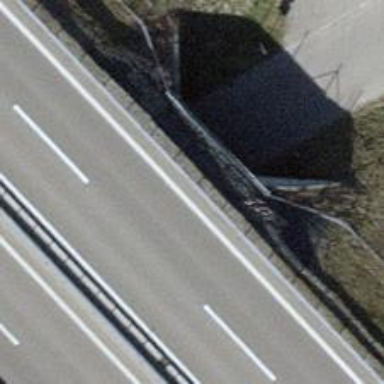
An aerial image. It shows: Residential road with asphalt surface passing through tunnel. There are no sidewalks along the road.